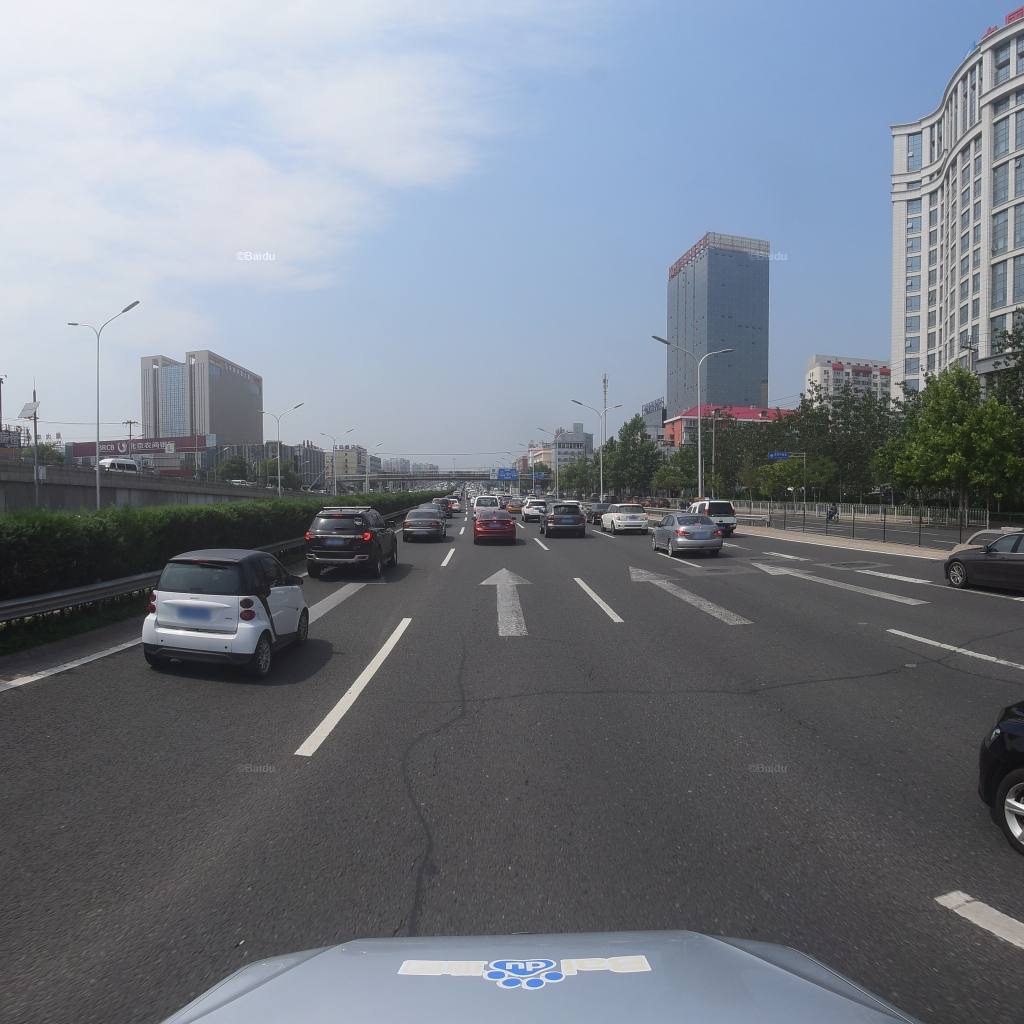
Region: Fengtai
Road damage annotations: longitudinal patch, longitudinal patch, transverse patch